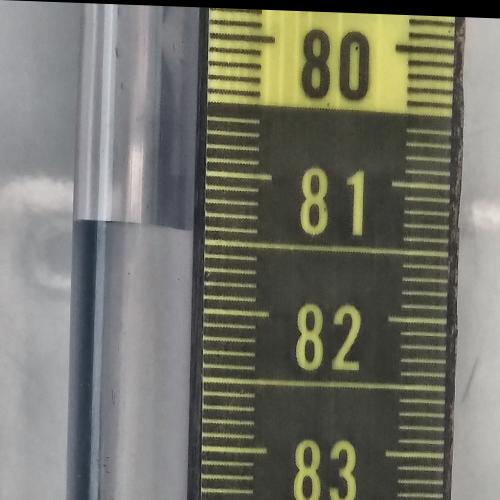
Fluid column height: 81.4 cm